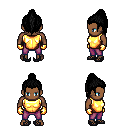
a pixel art fantasy rpg character, male body template, human, dark skin, gold chest armor, magenta pants, black long topknot hairstyle, gold gloves, ghillies, four views (front, back, left, right), 2x2 character sprite sheet, small pixel art, hard edges, no anti-aliasing